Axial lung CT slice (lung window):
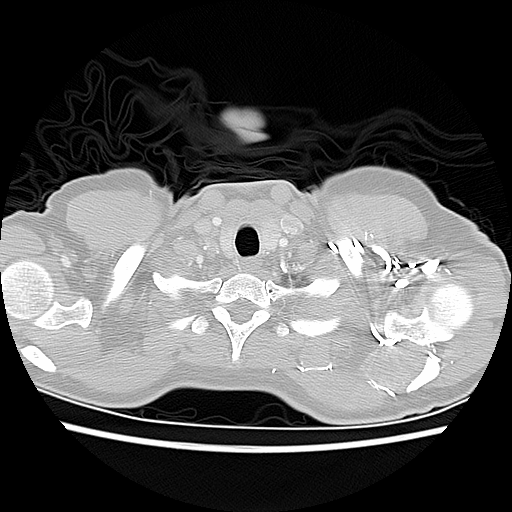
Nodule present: no